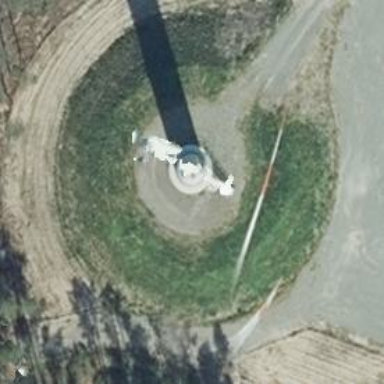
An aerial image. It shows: Wind power generator with wind turbines.